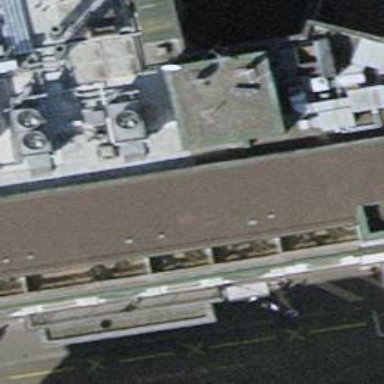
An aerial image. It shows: Hotel.